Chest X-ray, AP view. Patient: 1 years old, sex M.
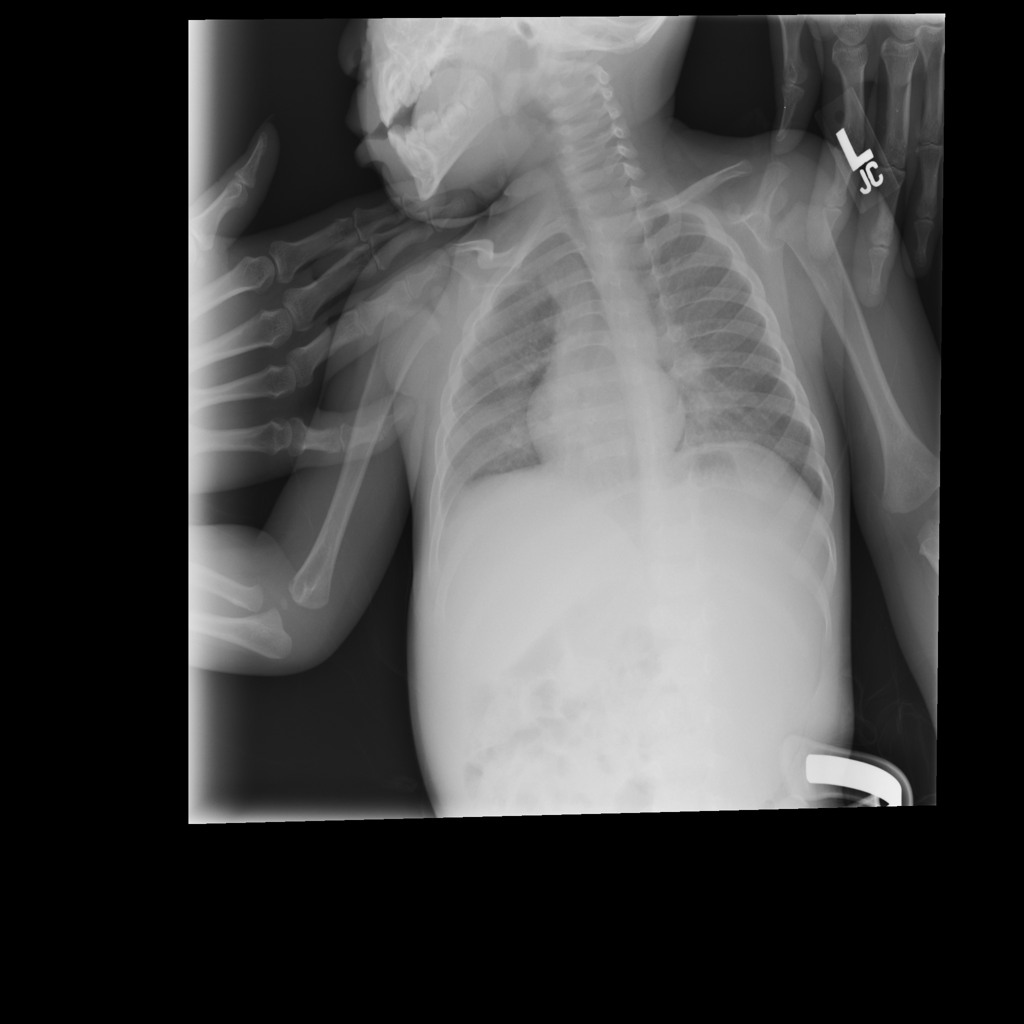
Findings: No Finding